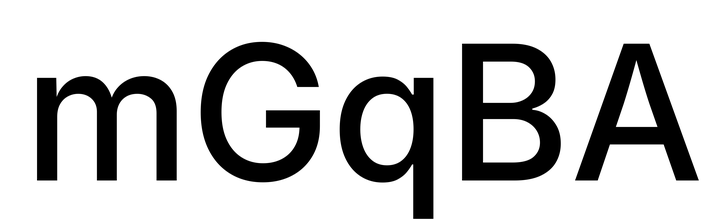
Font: Inter_Medium